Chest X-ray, PA view. Patient: 27 years old, sex M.
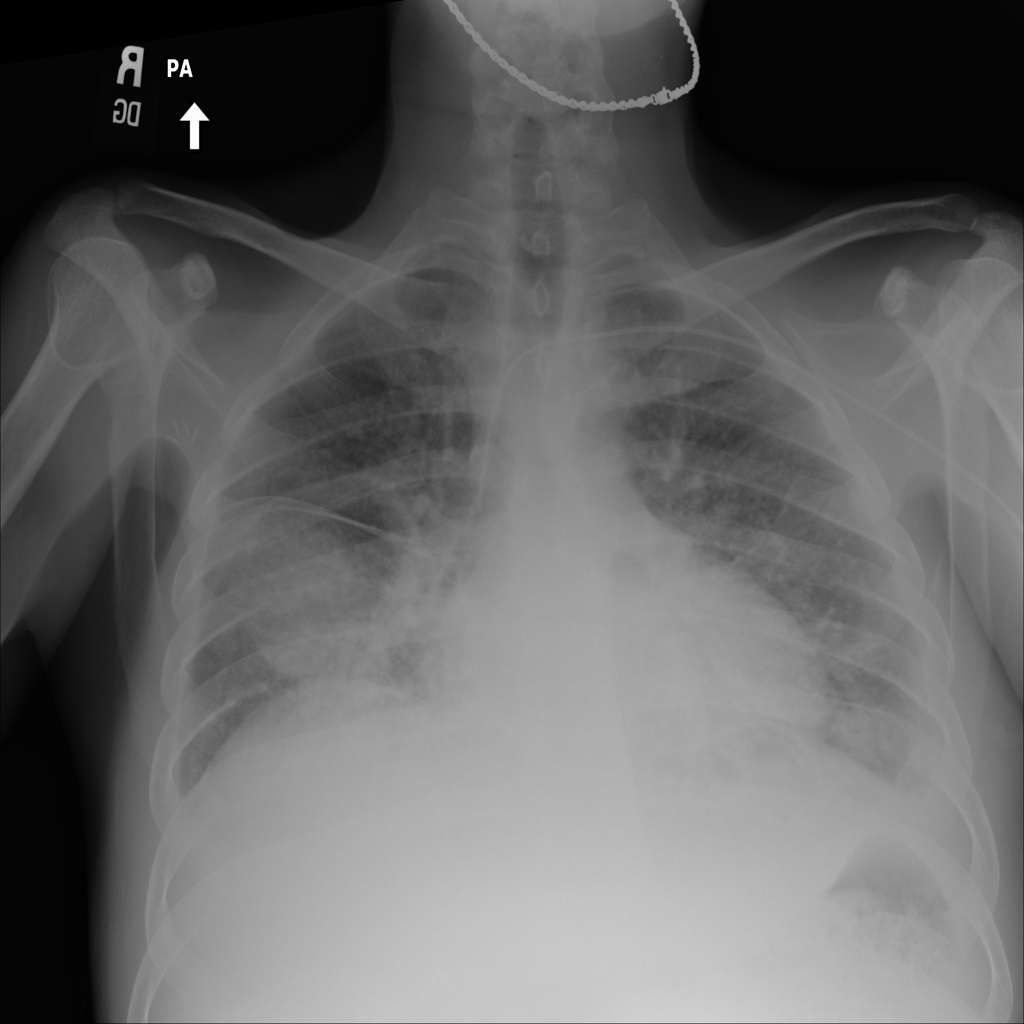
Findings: Effusion, Infiltration